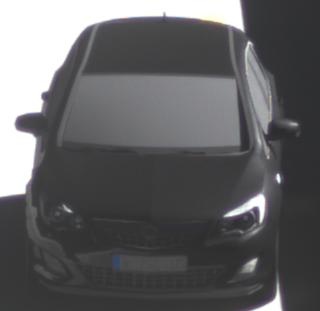
Make: Opel
Model: Astra 1.4 ecoFlex
Detailed model: Astra (J)
Model produced from: 2009/12
Model produced until: 2010/12
Doors: 5
Color: black
Road condition: dry road
Daytime: morning or afternoon
Contrast: high contrast